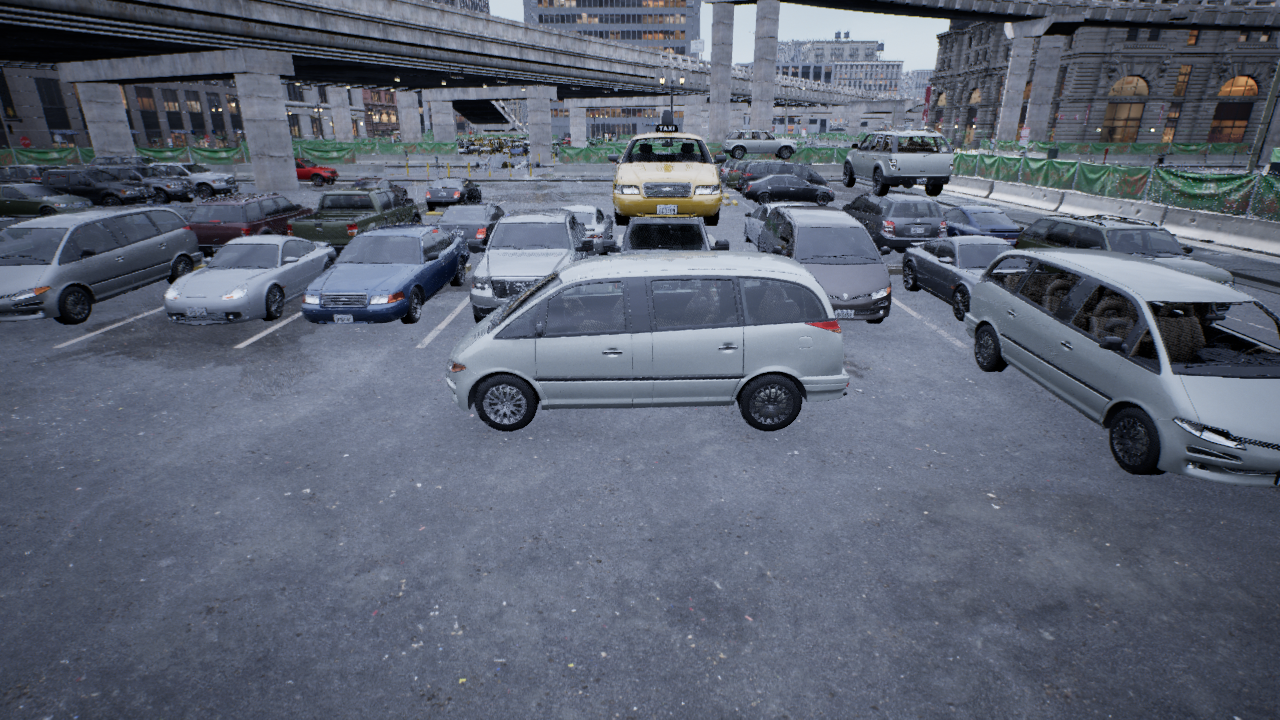
Venue: arterial
Lighting: overcast
Vehicle rig: minivan